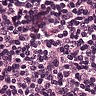
Metastatic tissue present: no